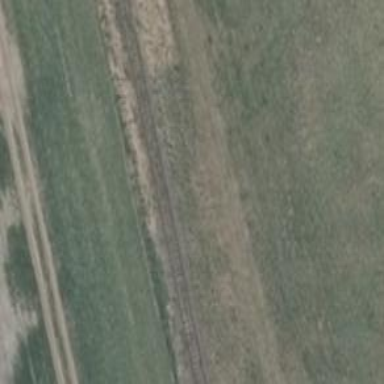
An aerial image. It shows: Railway signal.